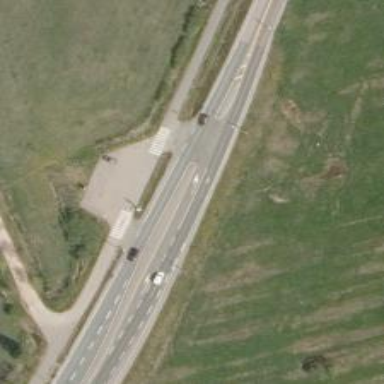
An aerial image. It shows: Crossing on asphalt cycleway.